Group 1:
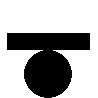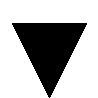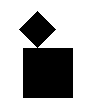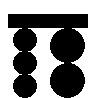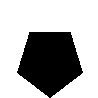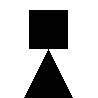
Group 2:
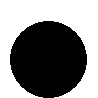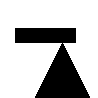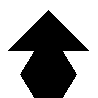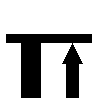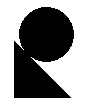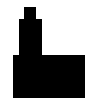
Rule separating the two groups: Unstable balance vs. not
Example: The classic example is a pendulum with a solid rod (instead of a string) which has a stable balance point at the bottom of its swing, where if you move the pendulum slightly it will swing back towards that balanced state. However, theoretically the pendulum can also be balanced pointing directly up. In this case, if you move the pendulum slightly it will swing down away from that upwards balanced state.
Concepts: gravity, tumbles_or_stays_put
Author: Jago Collins
Reference: https://en.wikipedia.org/wiki/Stability_theory